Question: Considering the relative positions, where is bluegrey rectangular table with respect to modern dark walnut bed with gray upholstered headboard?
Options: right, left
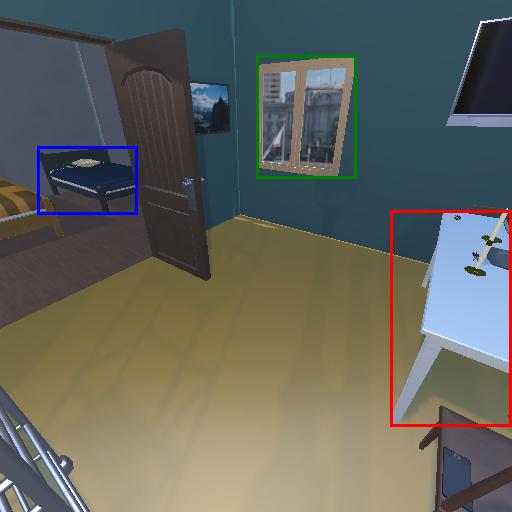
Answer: right